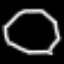
Label: octagon